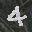
Label: 4